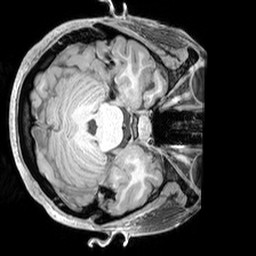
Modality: T1w
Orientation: axial
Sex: female
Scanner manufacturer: siemens
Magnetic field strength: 3 T
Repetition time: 2.3 s
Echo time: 0.00226 s